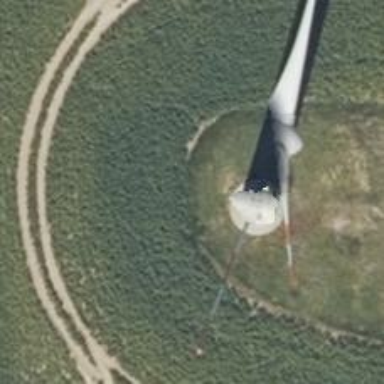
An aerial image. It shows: Wind generator using wind turbines of horizontal axis.